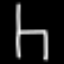
Label: chair